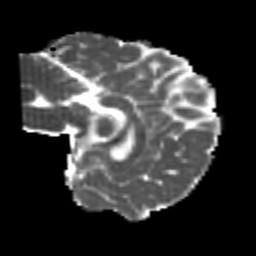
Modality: MD
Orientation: sagittal
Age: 20
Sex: female
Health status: healthy
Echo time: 0.074 s